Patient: sex F, age 69
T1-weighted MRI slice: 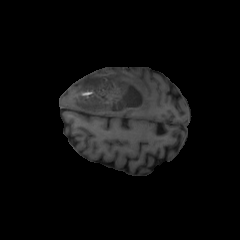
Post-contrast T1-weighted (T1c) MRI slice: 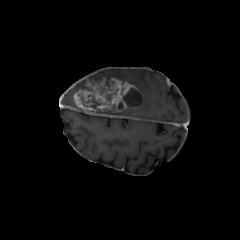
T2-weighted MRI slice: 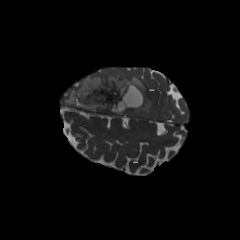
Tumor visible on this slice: yes
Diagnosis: Glioblastoma, IDH-wildtype
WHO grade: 4